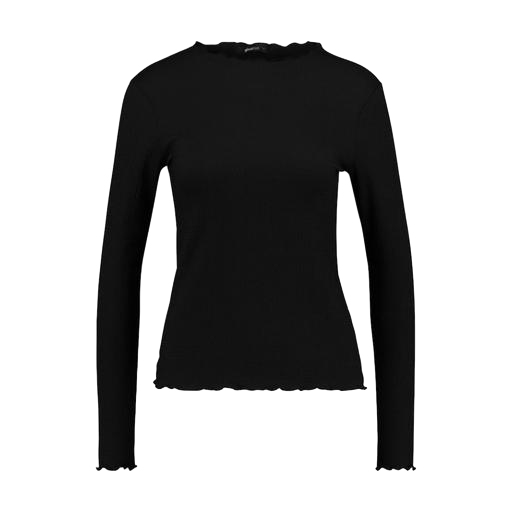
high-neck ribbed-jersey t-shirt, black henley long-sleeved ribbed-jersey top, black women's long sleeve t-shirt, white background